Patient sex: F
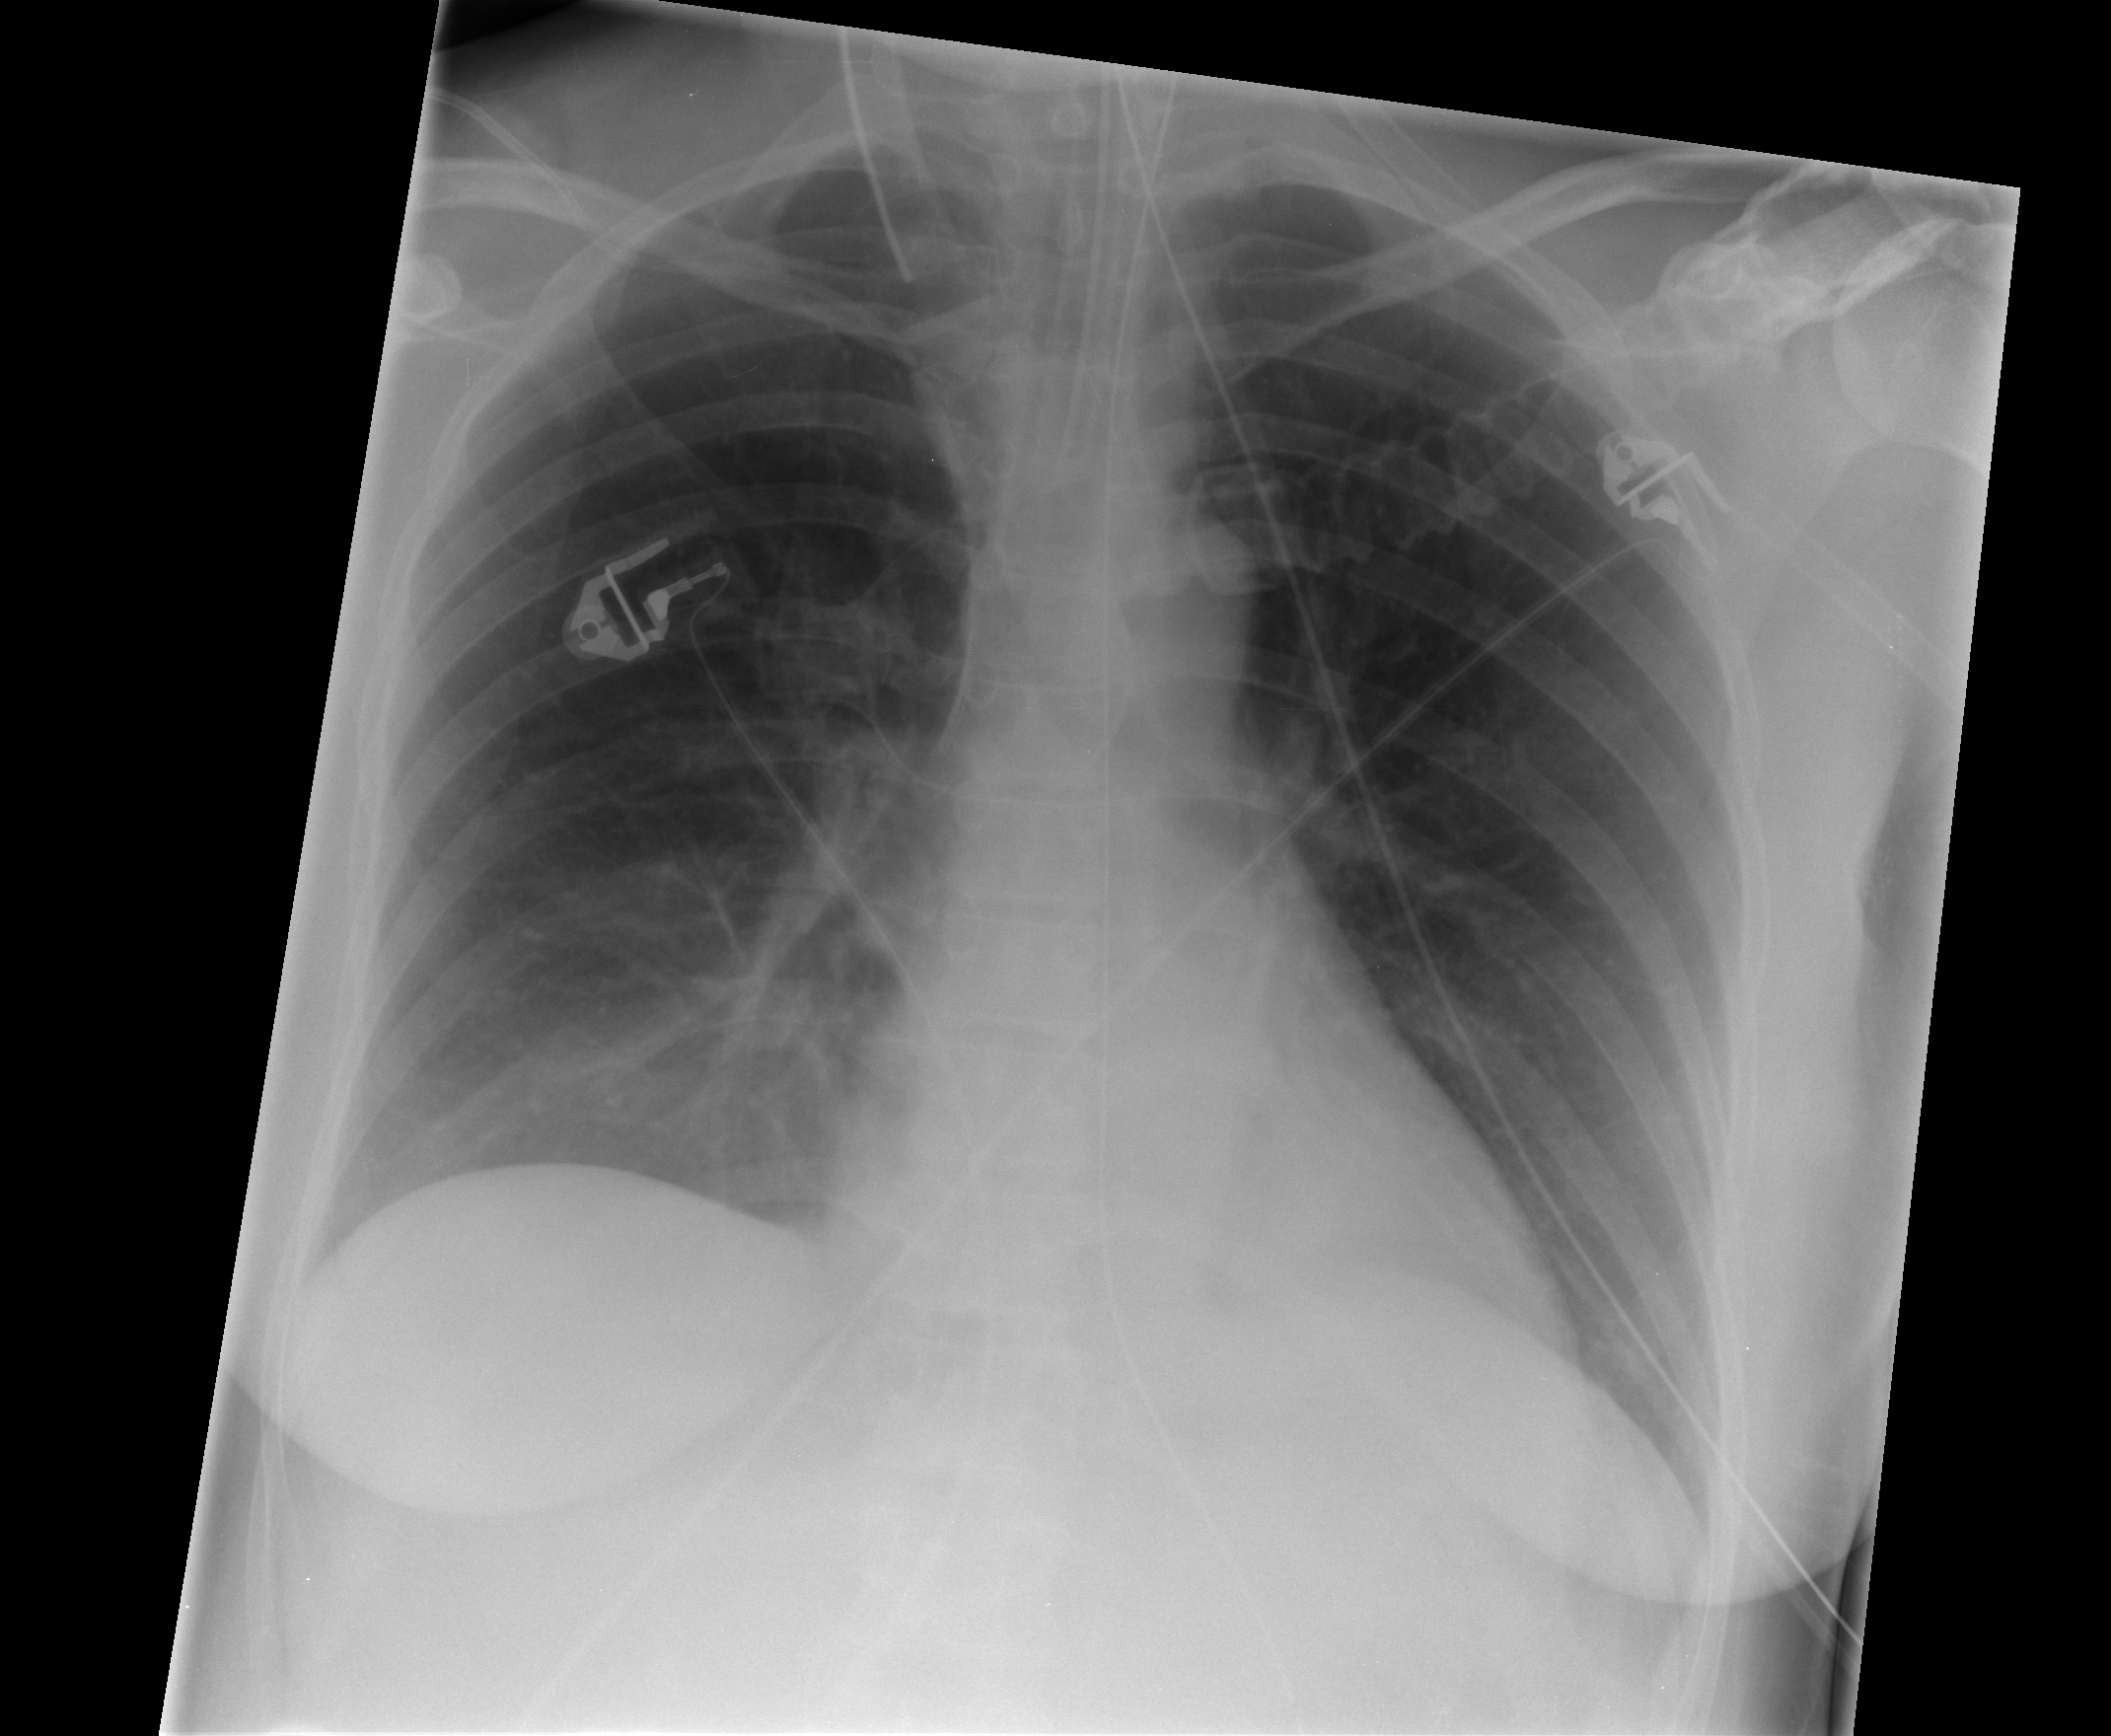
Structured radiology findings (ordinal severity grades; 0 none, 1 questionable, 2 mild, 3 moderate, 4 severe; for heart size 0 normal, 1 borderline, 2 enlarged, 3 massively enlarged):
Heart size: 0
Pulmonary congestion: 0
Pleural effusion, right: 0
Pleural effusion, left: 0
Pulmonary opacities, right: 1
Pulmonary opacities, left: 0
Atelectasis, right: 2
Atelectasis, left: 2